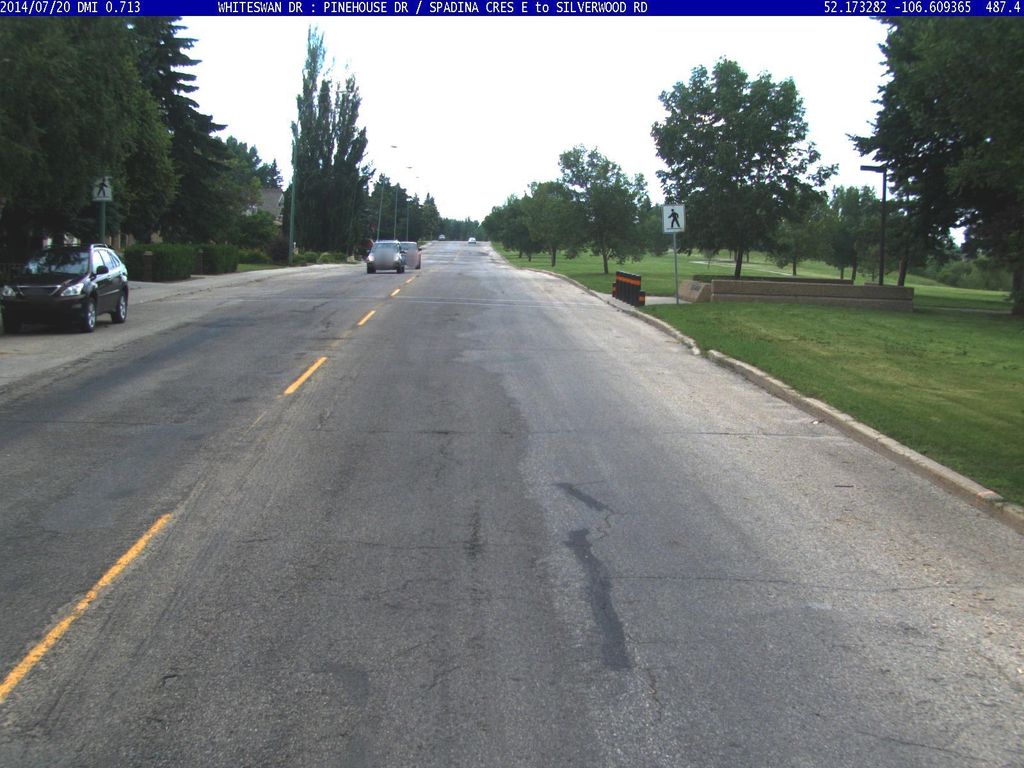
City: saskatoon